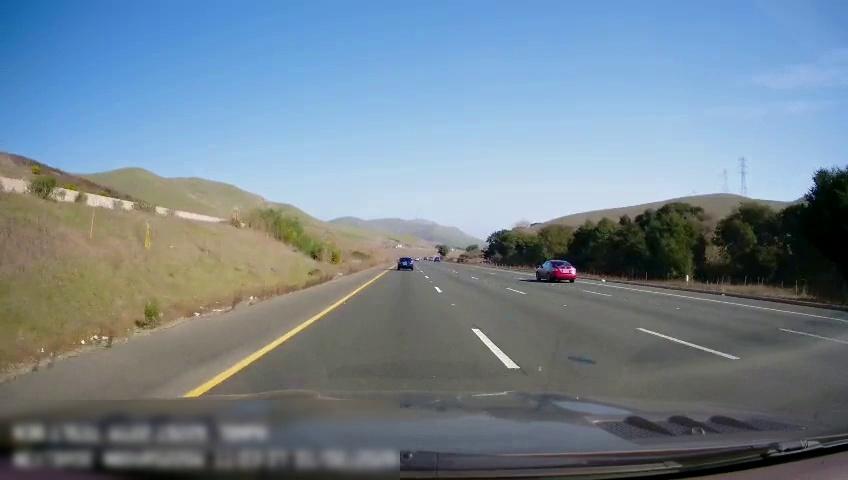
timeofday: Day
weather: Sunny
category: Drivable Space
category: Vehicles | Car
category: Vehicles | Car
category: Lanes | Alternate Lane
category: Lanes | Alternate Lane
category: Lanes | Alternate Lane
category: Lanes | Current Lane
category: Lanes | Alternate Lane